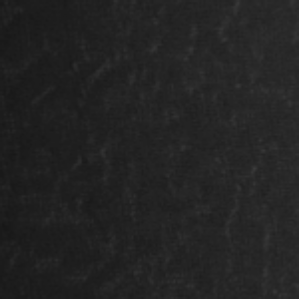
Label: frost